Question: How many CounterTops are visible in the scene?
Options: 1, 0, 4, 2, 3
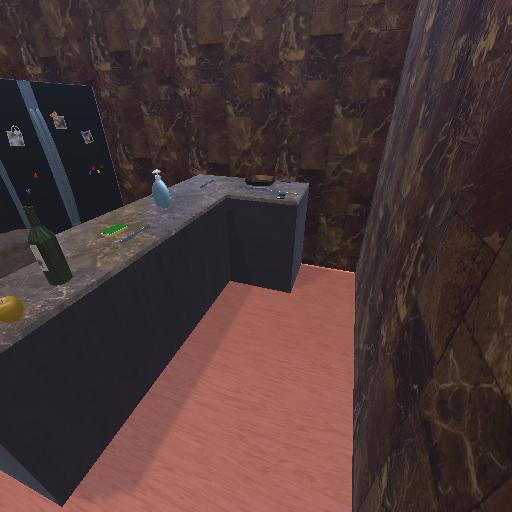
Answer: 1